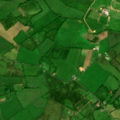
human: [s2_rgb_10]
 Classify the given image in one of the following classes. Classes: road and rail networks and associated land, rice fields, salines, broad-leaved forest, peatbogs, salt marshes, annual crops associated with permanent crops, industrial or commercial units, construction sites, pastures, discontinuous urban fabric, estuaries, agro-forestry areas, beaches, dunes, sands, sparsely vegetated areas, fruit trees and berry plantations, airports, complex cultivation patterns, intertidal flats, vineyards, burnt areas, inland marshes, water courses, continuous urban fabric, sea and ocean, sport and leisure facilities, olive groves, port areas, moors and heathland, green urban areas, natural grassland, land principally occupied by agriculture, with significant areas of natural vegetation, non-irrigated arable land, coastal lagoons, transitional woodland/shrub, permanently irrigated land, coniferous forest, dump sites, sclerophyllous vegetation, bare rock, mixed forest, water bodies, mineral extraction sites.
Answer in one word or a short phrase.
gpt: pastures